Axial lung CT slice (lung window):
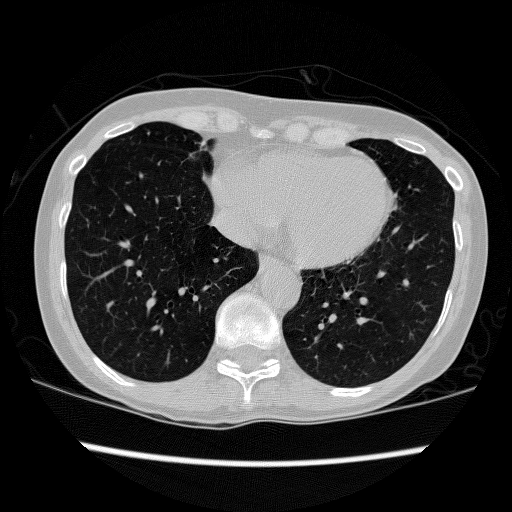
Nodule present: no